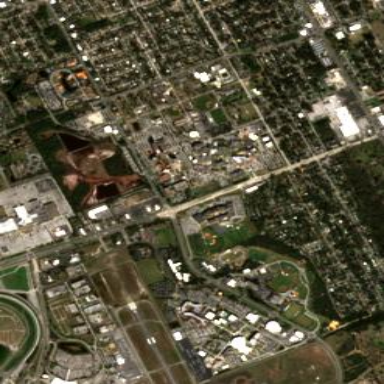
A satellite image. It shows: College.